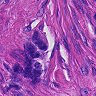
Metastatic tissue present: yes